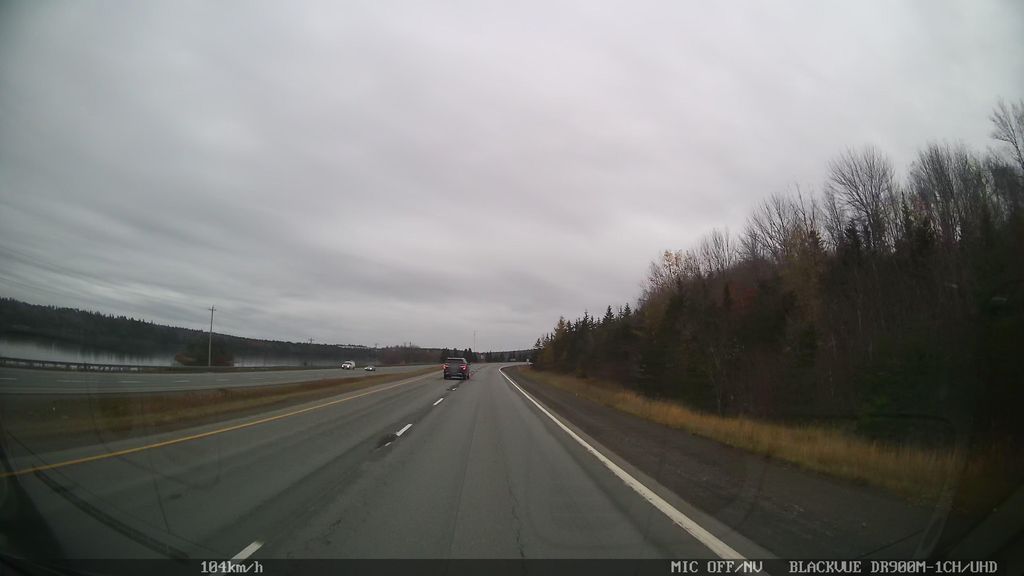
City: halifax